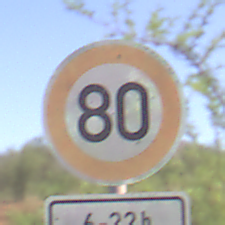
Verkehrszeichen: Geschwindigkeit80
Zusatzzeichen unten: ZeitangabenMitBeschraenkungAufWochentage4
Umgebung: Outdoor, RoadRail
Tageszeit: Midday
Wetter: Clear
Licht: Natural
Jahreszeit: NotSpecified
Kontrast: HighContrast